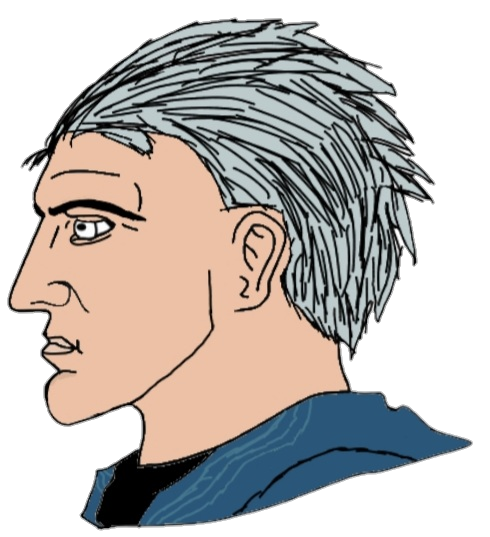
Label: 4_Yes_Chad